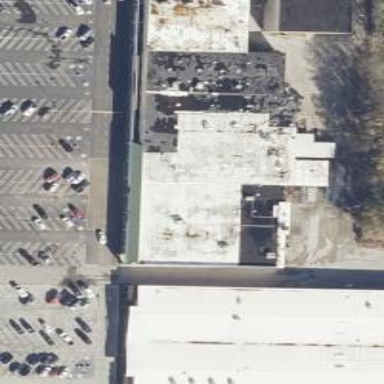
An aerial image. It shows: Building.